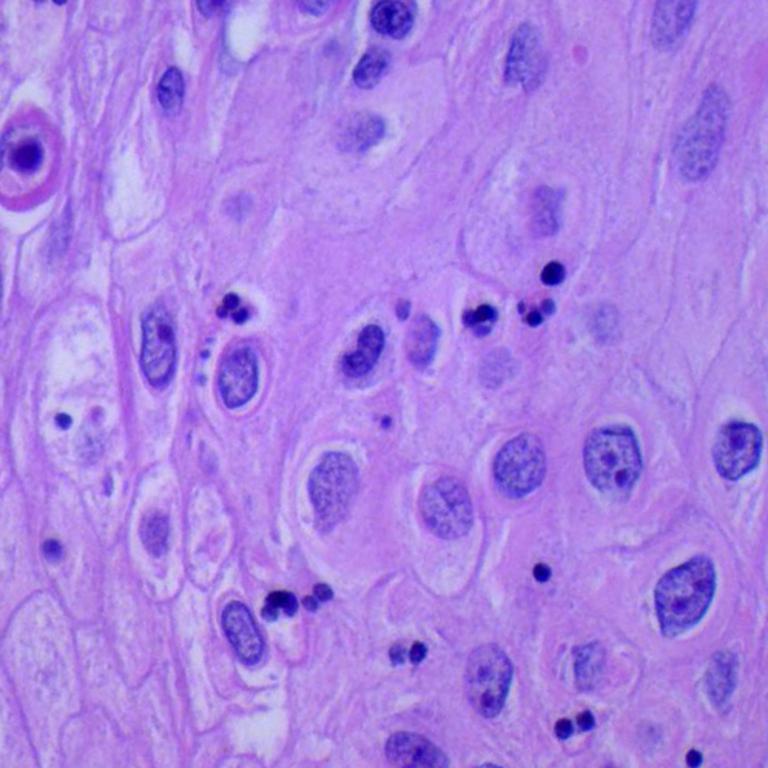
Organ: lung
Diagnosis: squamous carcinomas